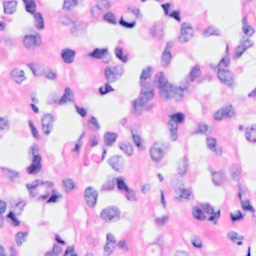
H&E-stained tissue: Breast